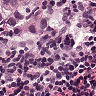
Metastatic tissue present: yes